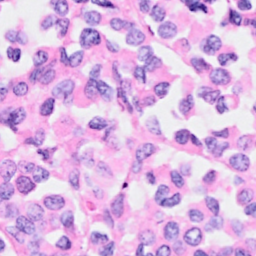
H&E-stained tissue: Breast